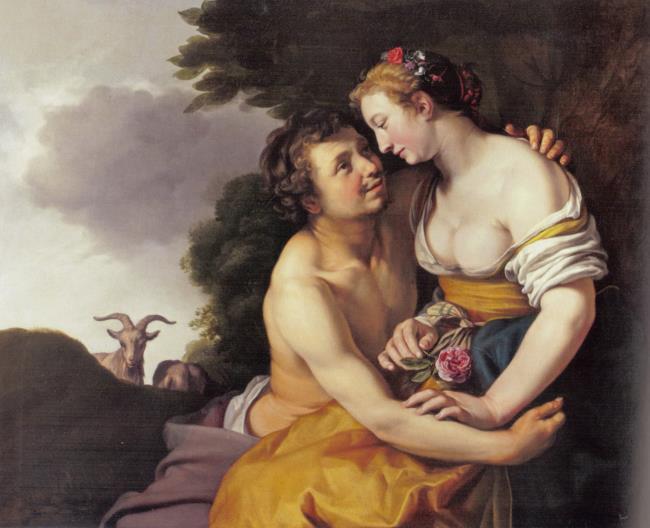
Title: Daifilo courting Granida (P.C. Hooft)
Artist: Hendrick Bloemaert
Earliest date: 1634
Latest date: 1634
Genre: painting
Iconography: cattle
Keywords: literature (genre), amorous couple, herdsman, shepherdess, ibex (animal)